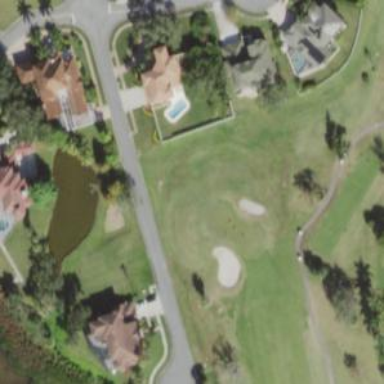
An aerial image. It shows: Golf-related image.